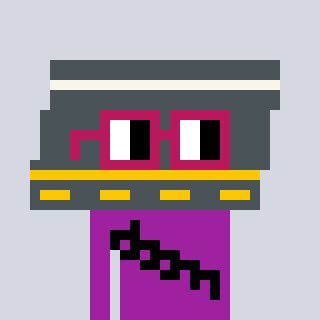
a pixel art character with square dark red glasses, a road-shaped head and a magenta-colored body on a cool background